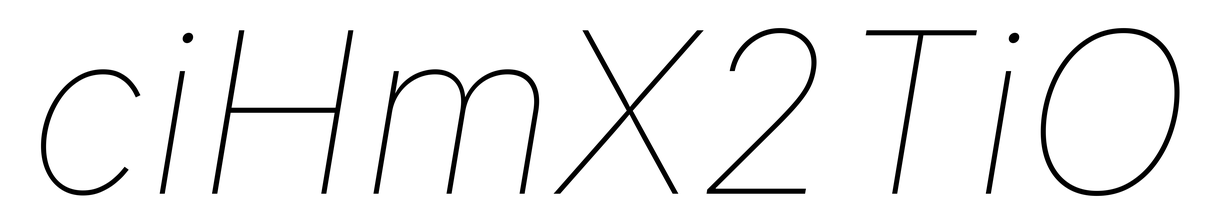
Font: Inter-Italic_Thin_Italic